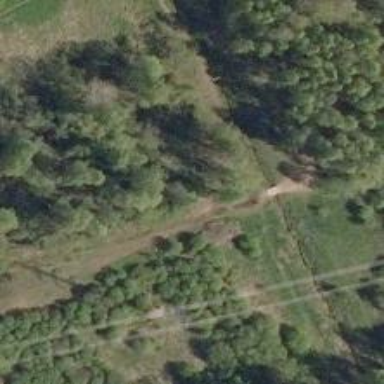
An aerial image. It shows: Disc golf tee.